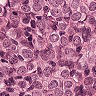
Metastatic tissue present: yes